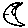
Label: moon